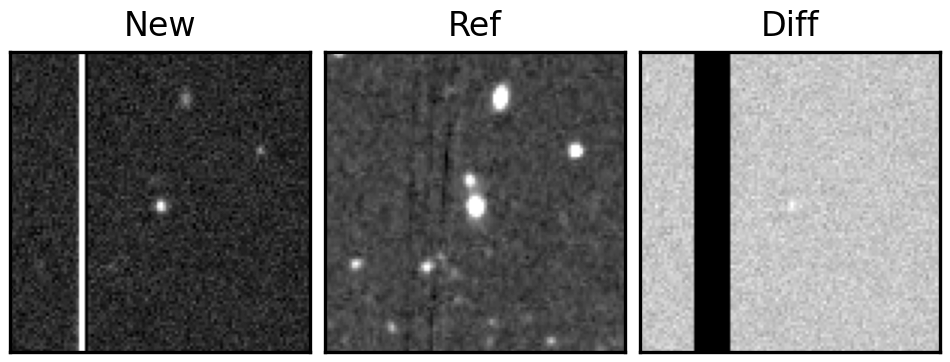
Label: real